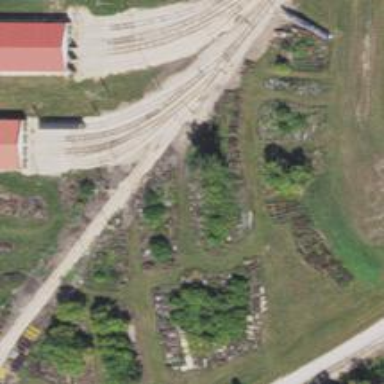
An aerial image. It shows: Preserved rail yard with electrified contact lines.